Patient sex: M
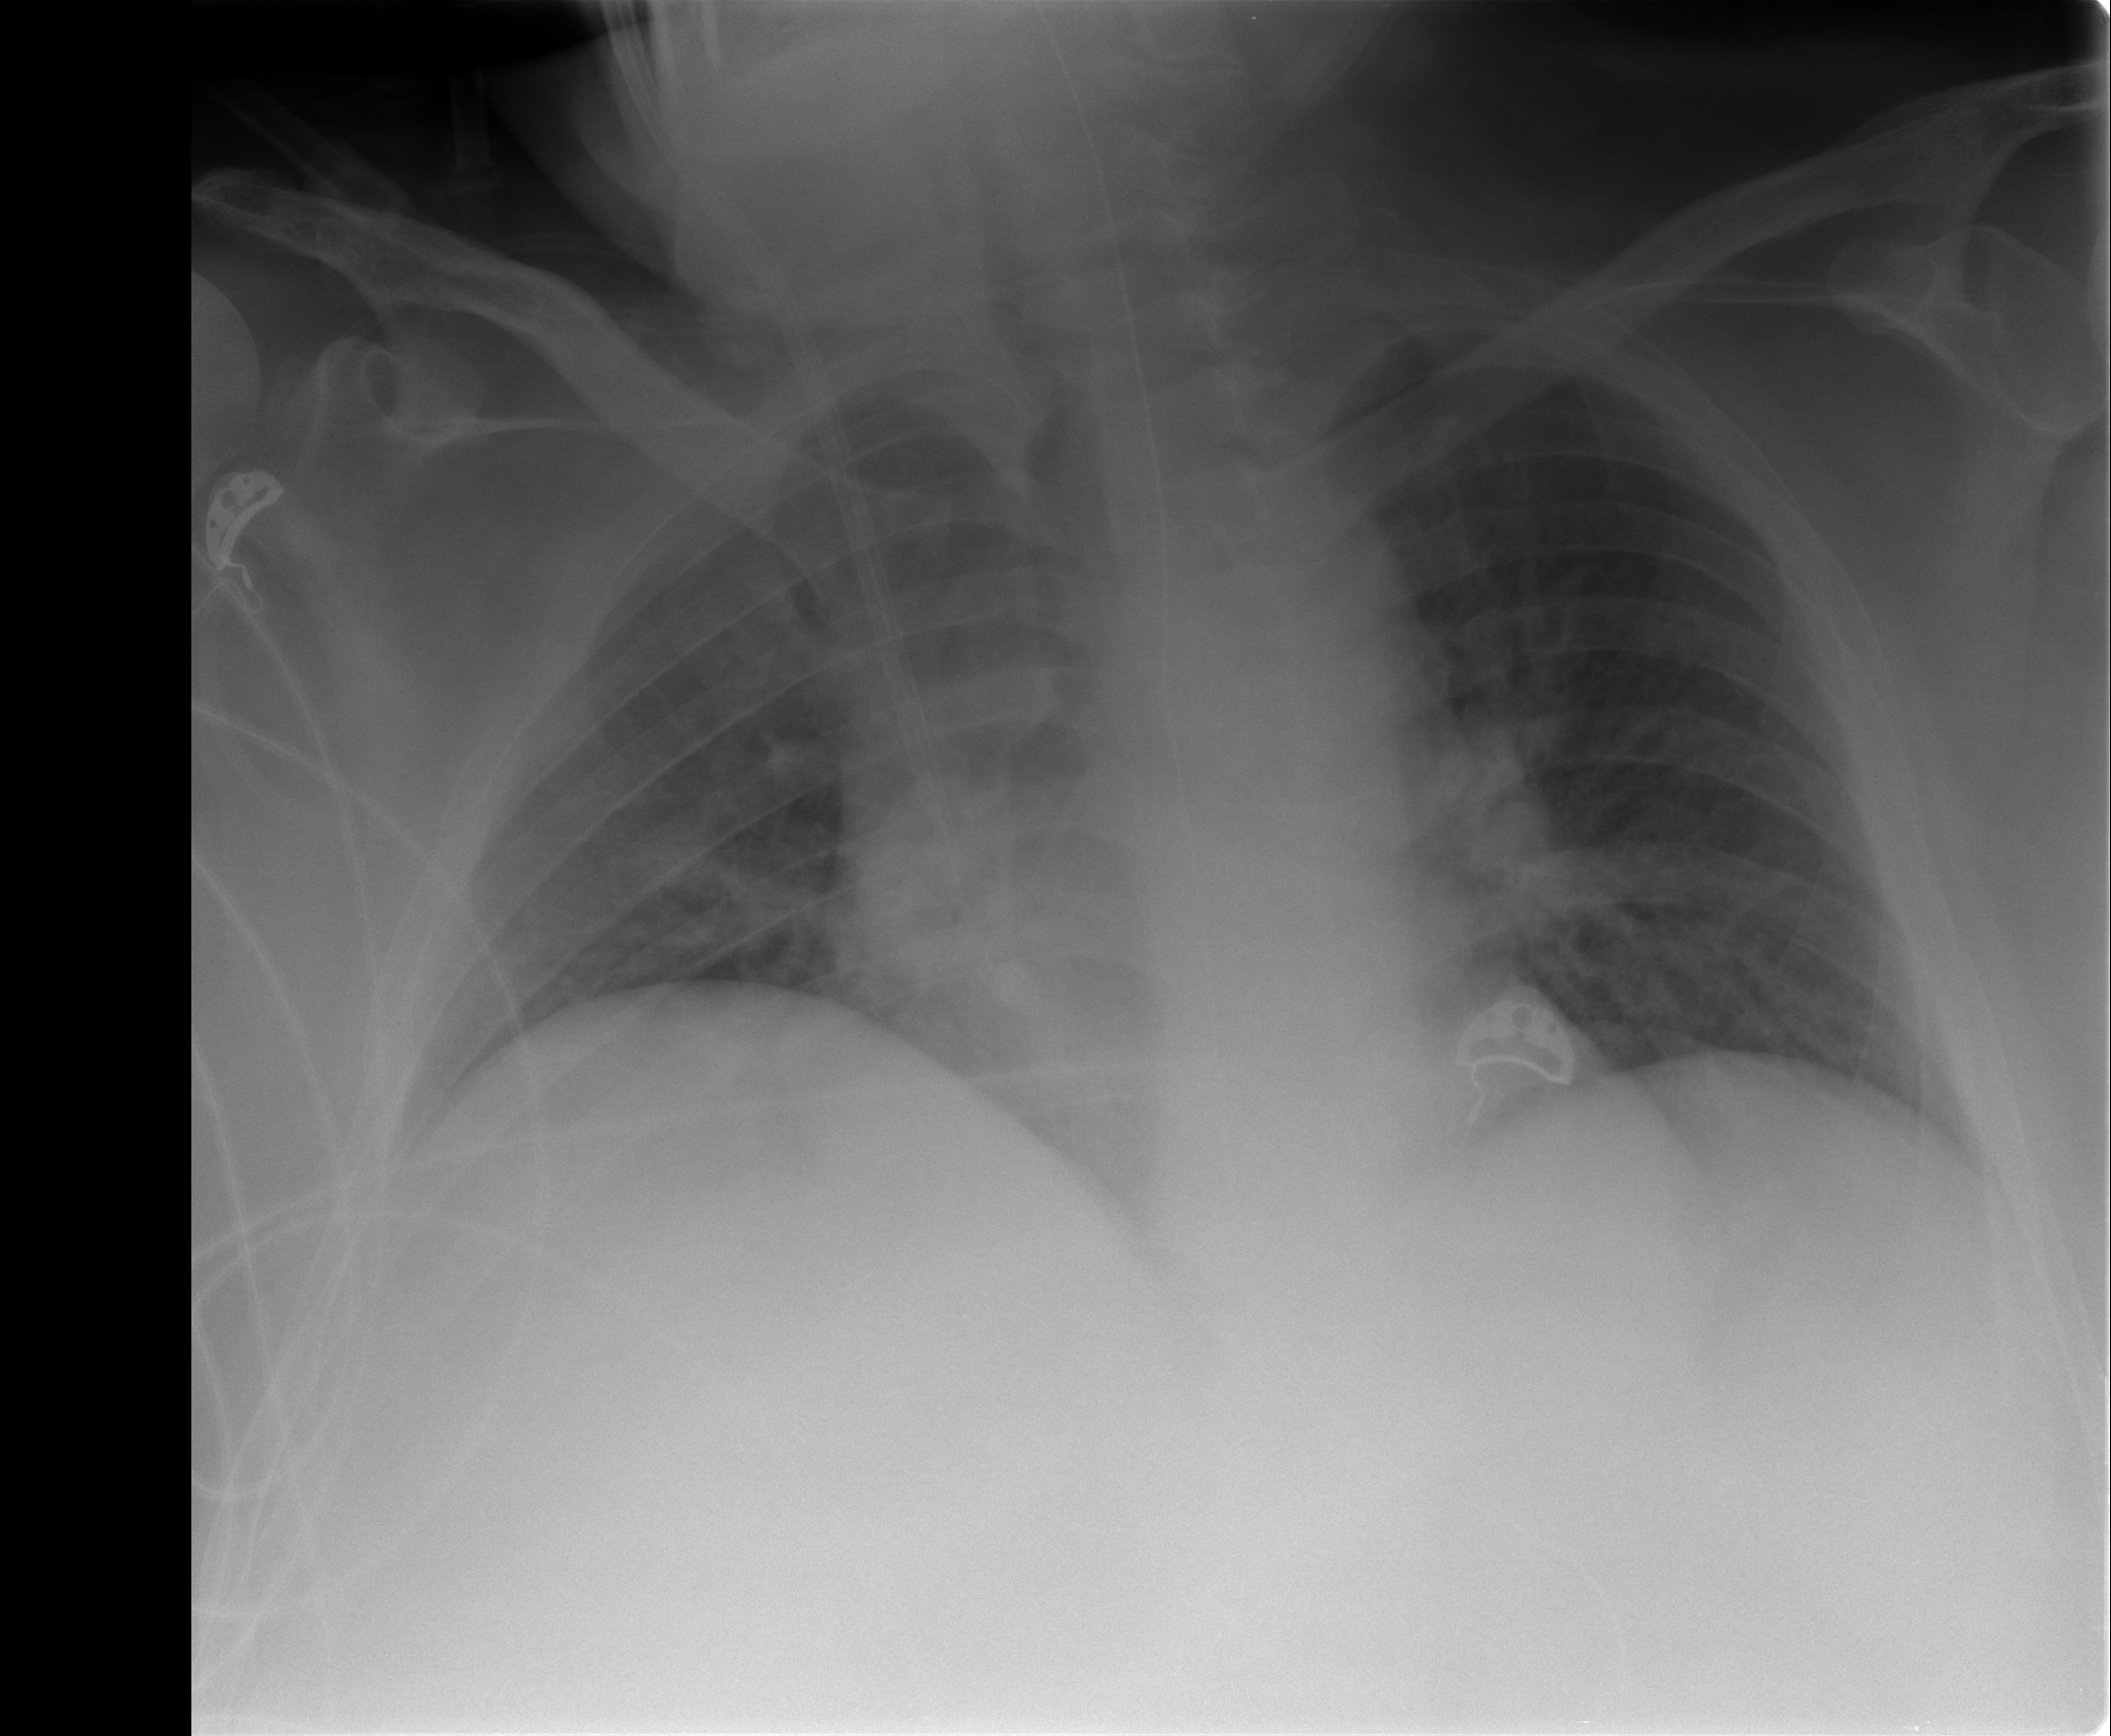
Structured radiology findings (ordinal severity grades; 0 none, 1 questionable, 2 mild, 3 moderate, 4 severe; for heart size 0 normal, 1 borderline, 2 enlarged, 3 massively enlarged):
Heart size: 2
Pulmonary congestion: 2
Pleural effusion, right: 0
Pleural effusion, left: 0
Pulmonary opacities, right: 0
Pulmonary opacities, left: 0
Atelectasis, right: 2
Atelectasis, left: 2